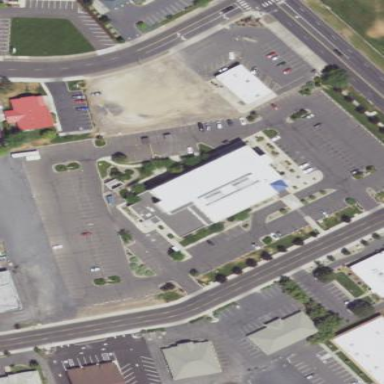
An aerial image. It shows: Clinic building providing healthcare services.